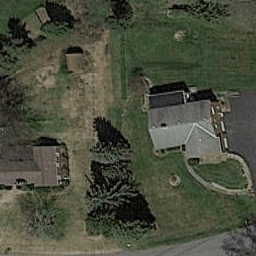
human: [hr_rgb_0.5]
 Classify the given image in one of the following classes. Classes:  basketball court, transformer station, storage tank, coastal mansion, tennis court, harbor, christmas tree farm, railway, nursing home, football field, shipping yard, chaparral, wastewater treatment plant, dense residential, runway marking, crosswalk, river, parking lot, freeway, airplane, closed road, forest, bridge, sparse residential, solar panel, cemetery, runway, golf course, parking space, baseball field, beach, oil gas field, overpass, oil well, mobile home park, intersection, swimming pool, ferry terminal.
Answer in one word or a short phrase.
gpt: sparse residential